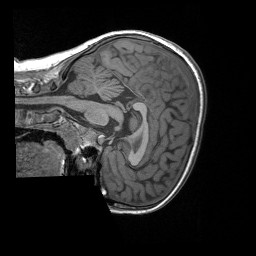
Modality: T1w
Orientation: sagittal
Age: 8
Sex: female
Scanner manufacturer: siemens
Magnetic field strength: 3 T
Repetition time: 1.65 s
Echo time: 0.00203 s